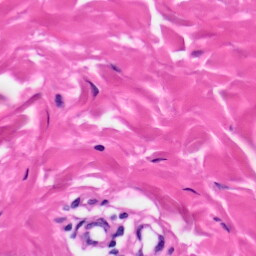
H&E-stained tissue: Skin